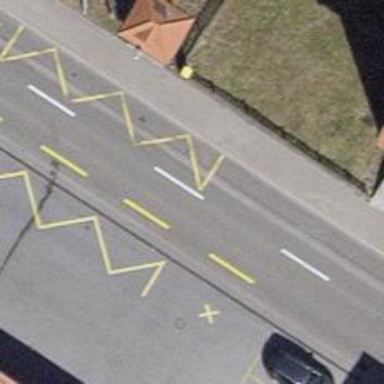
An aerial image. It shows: Public transport stop position.